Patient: sex M, age 61
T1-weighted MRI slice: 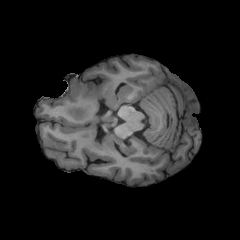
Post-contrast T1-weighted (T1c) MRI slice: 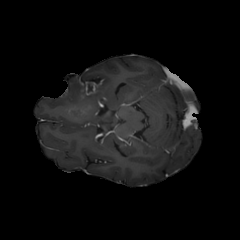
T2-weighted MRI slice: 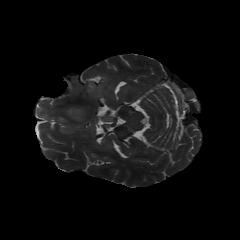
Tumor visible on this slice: yes
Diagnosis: Glioblastoma, IDH-wildtype
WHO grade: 4